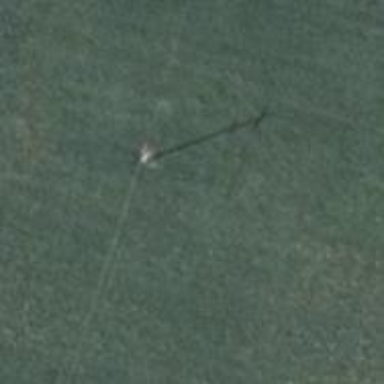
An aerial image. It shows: Power pole.